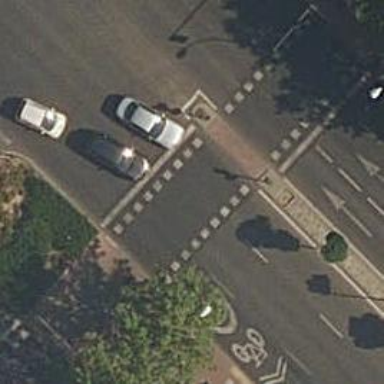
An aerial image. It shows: Road with traffic signals.